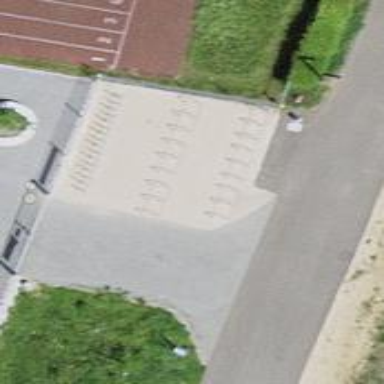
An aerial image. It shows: Bicycle parking area.